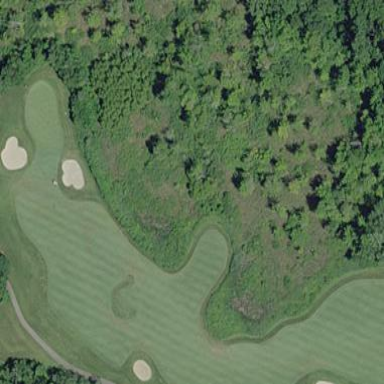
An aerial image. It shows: Rough area on grassy golf course.